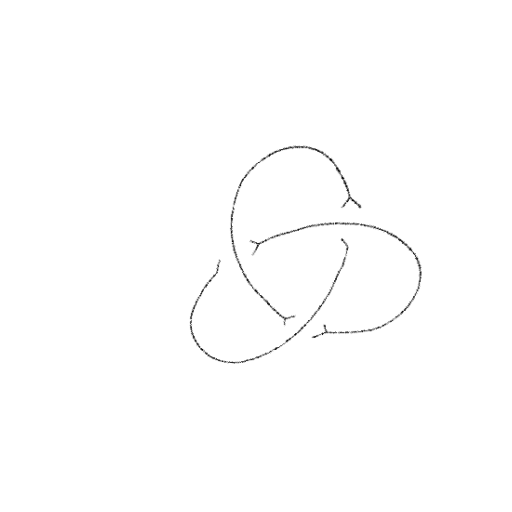
Crossing number: 3